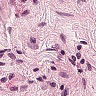
Metastatic tissue present: no